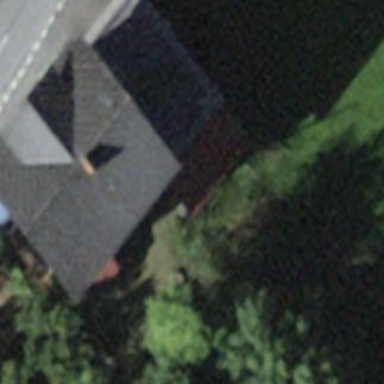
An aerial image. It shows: Detached building.